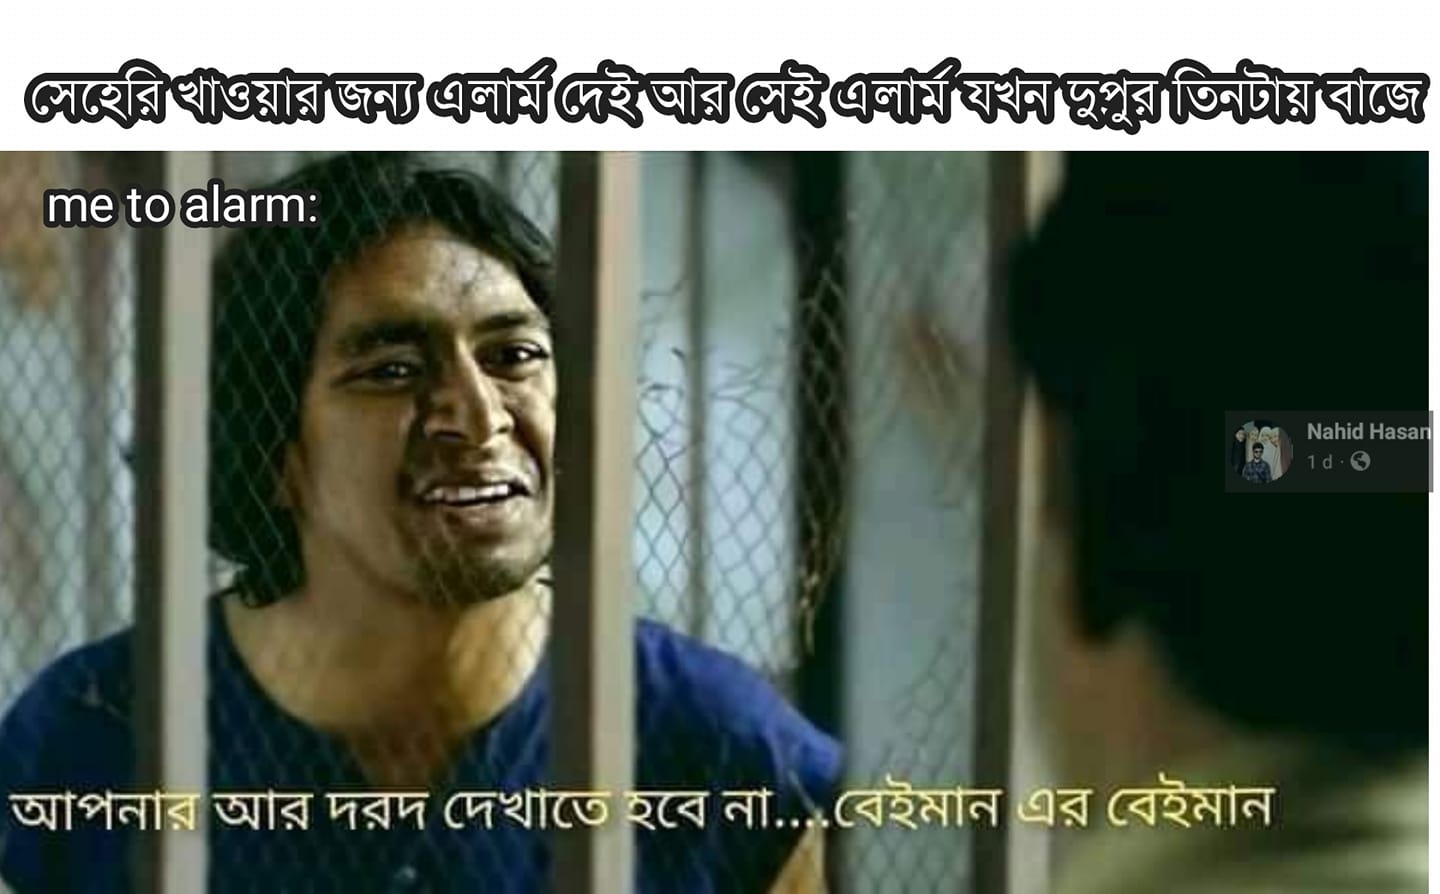
Text: সেহেরি খাওয়ার জন্য এলার্ম দেই আর সেই এলার্ম যখন দুপুর তিন টায় বাজে আপনার আর দরদ দেখাতে হবে না বেইমান এর বেইমান
Label: Non Hate